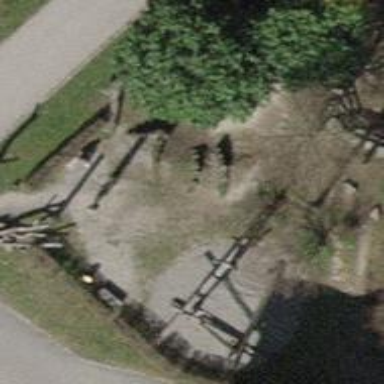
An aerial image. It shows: Playground area for leisure land.